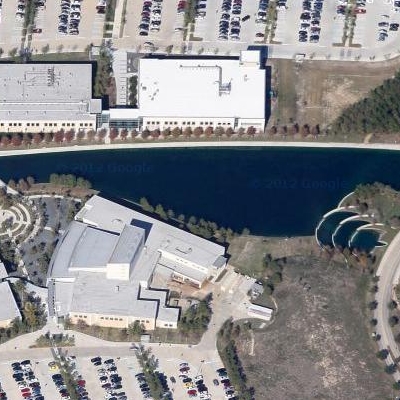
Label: dRiverLake